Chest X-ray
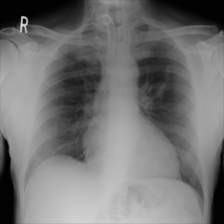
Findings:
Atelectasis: positive
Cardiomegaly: negative
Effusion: negative
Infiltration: negative
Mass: negative
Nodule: negative
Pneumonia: negative
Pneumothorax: negative
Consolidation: negative
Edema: negative
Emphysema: negative
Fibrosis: negative
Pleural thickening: negative
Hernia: negative